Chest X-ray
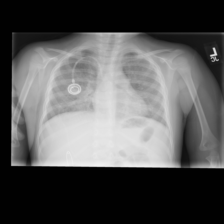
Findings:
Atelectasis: negative
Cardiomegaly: negative
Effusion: negative
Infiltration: positive
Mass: negative
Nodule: positive
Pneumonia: positive
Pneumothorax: negative
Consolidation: negative
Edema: negative
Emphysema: negative
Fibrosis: negative
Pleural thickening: negative
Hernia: negative